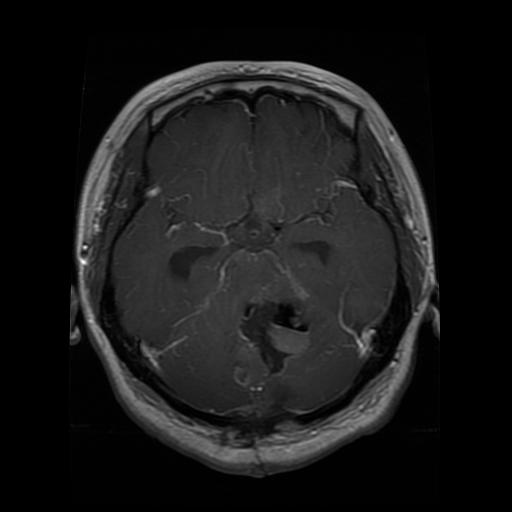
Label: glioma